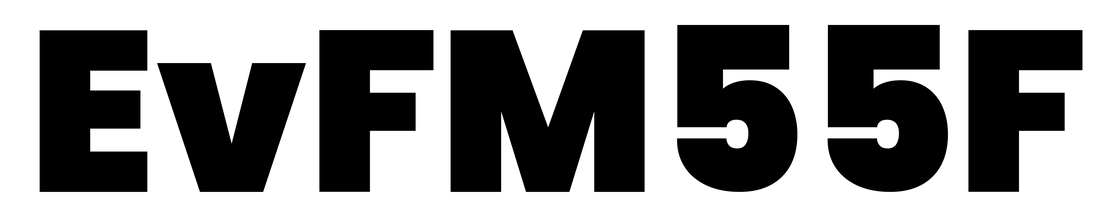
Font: Poppins-Black